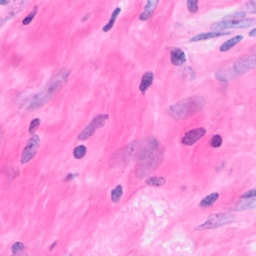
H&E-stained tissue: Breast